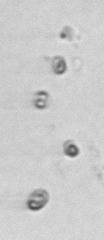
Label: Phaeocystis